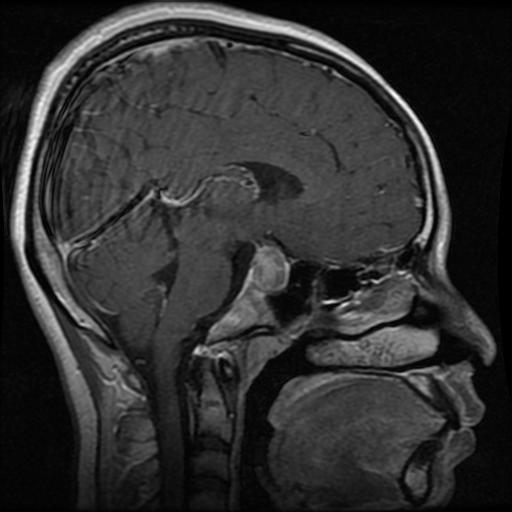
Label: pituitary